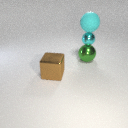
large cyan rubber sphere above large green metal sphere